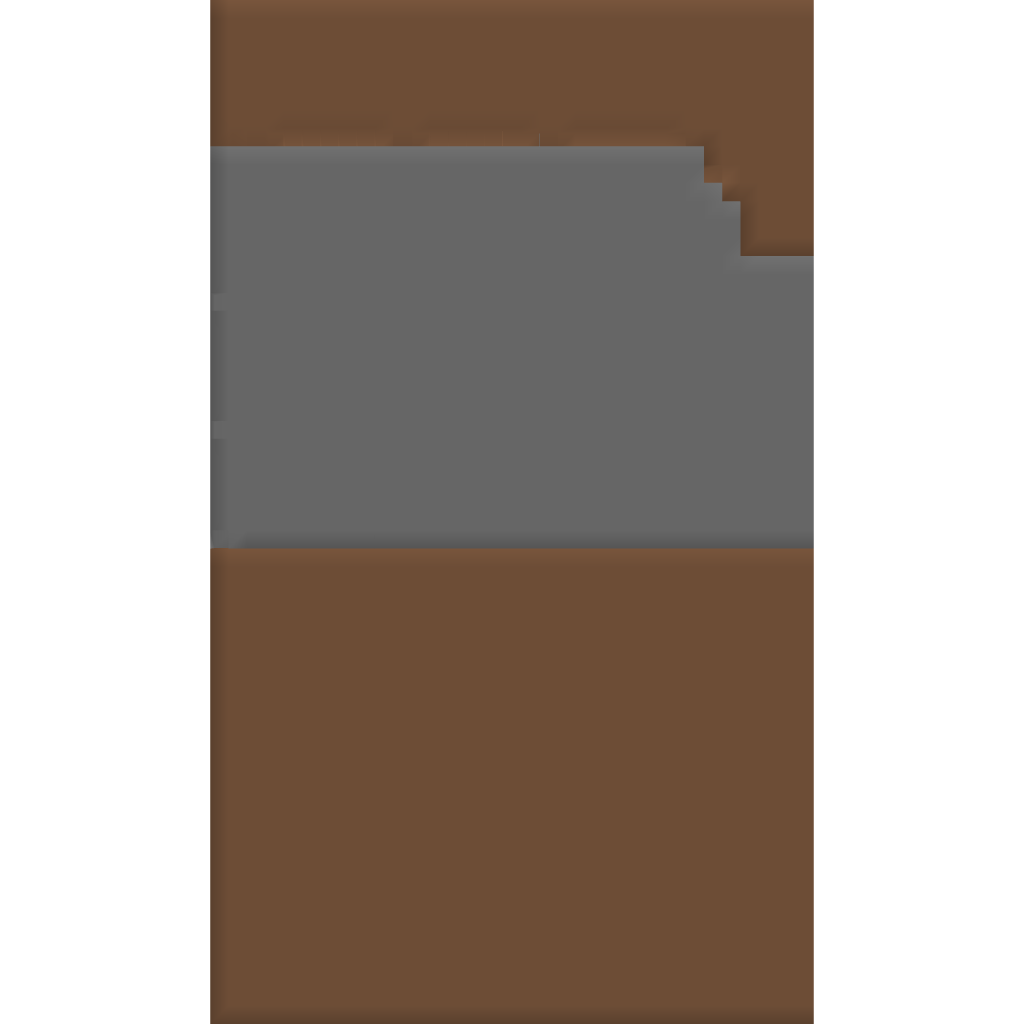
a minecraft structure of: Underground Mirror Dome